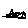
Label: star